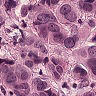
Metastatic tissue present: yes